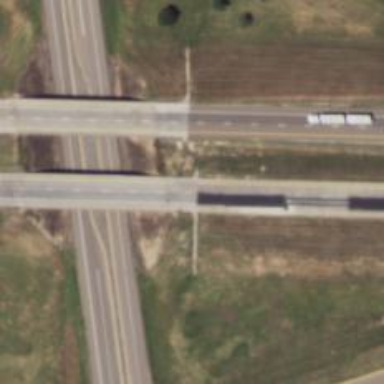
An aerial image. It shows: Bridge over motorway.